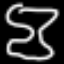
Label: hourglass